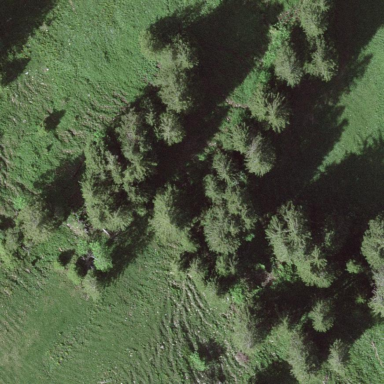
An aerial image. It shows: Forest area.